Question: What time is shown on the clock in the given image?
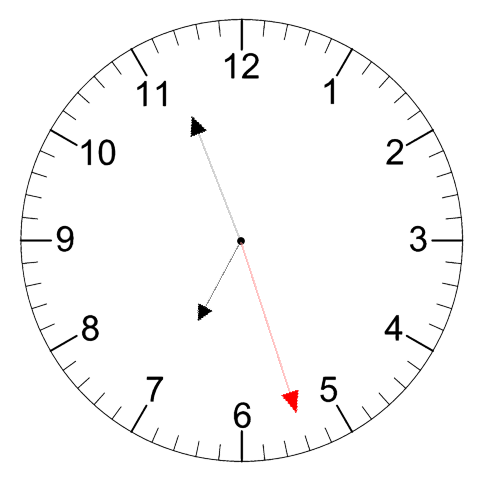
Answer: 06:56:27